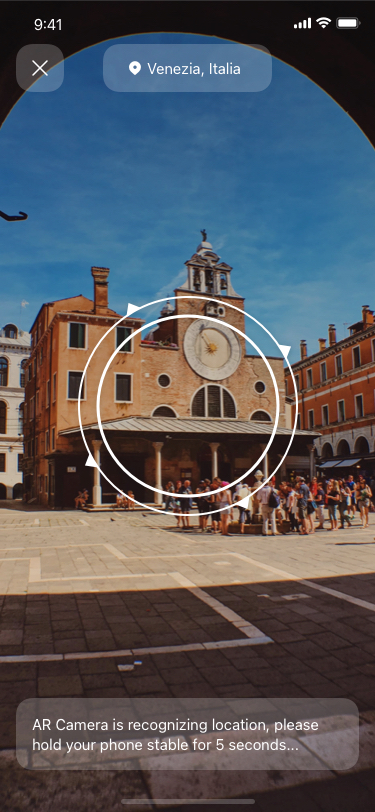
Text in this UI design:
AR Camera is recognizing location, please hold your phone stable for 5 seconds...
Venezia, Italia